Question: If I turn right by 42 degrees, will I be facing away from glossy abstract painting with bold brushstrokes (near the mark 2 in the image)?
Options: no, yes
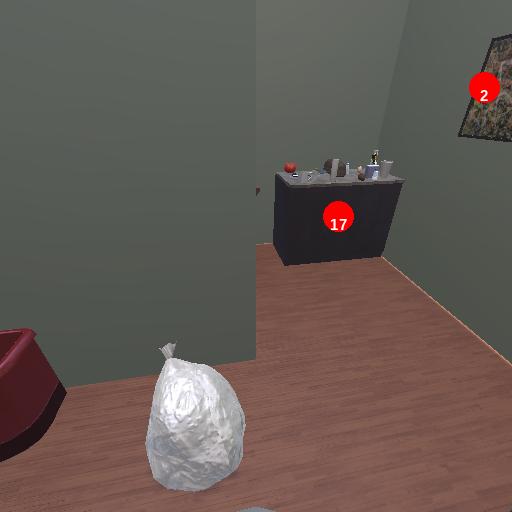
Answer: no